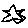
Label: star